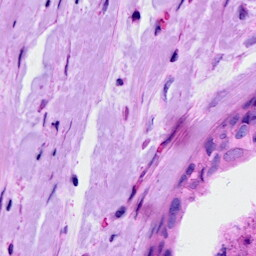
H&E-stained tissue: Breast